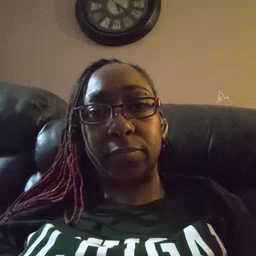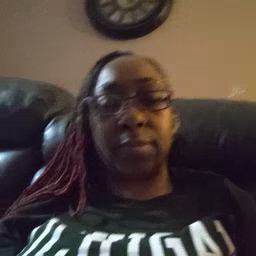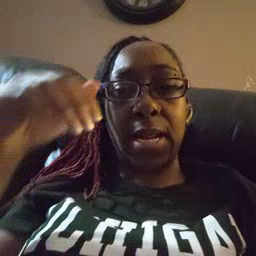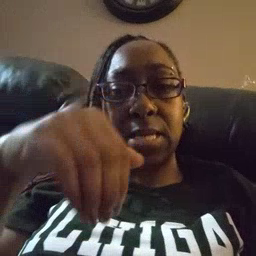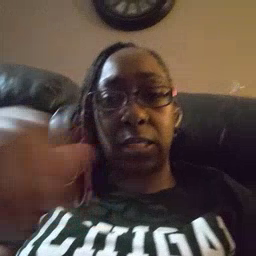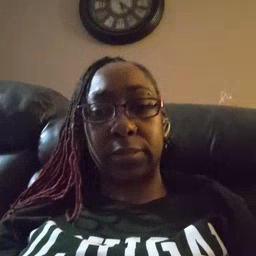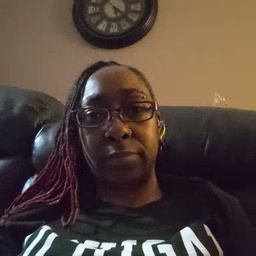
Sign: night